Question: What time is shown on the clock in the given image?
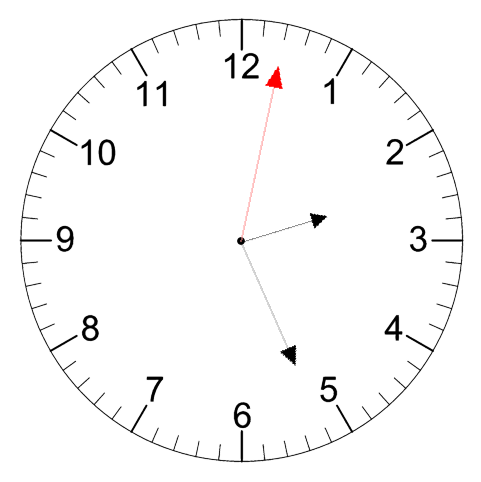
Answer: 02:26:02